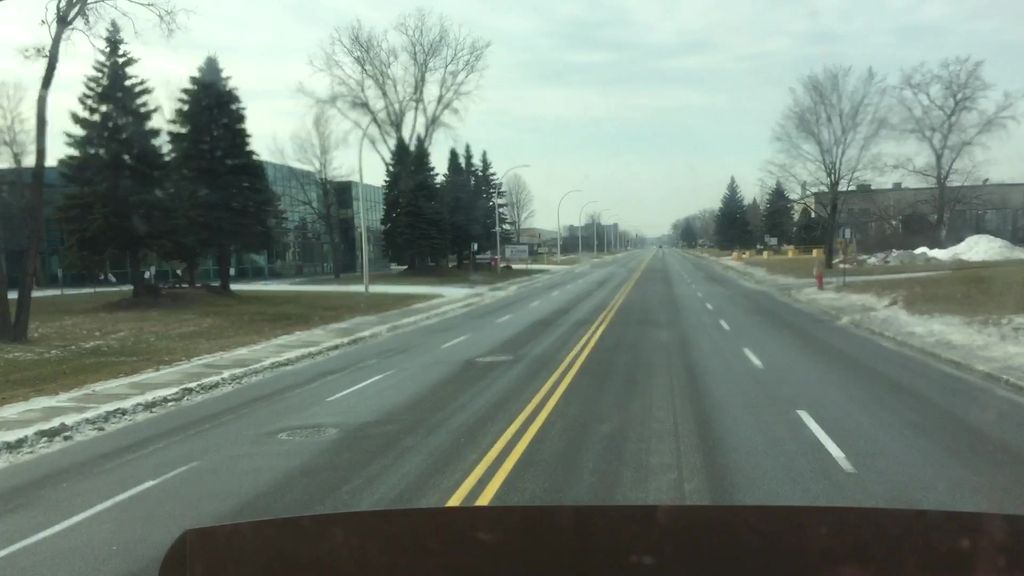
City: montreal